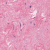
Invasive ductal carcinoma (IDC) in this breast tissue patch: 0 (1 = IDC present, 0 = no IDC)